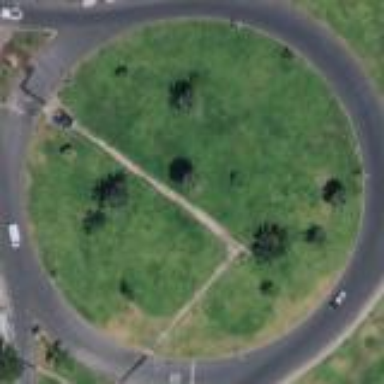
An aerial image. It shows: Tertiary road leading to roundabout with shared cycle lane.